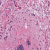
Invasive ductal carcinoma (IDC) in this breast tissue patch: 0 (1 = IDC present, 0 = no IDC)